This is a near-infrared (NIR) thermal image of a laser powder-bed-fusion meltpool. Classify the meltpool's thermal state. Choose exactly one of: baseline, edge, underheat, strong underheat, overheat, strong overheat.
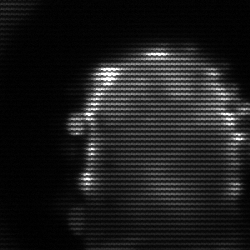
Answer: baseline